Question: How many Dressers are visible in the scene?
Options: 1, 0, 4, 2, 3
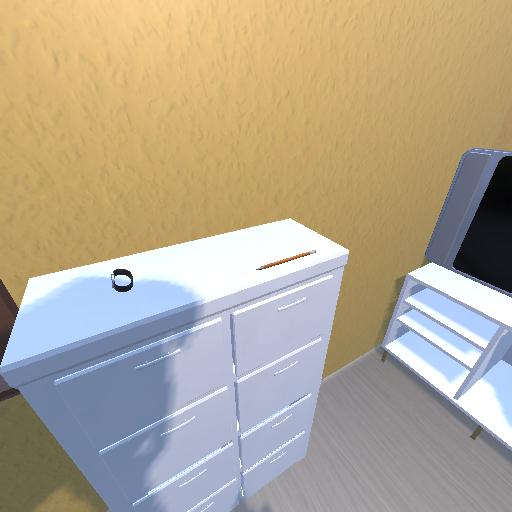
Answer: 1